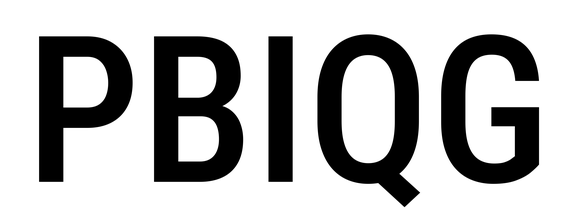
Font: Roboto_Condensed_Medium